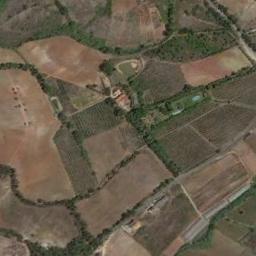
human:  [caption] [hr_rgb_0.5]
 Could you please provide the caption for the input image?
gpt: The bare terrace is next to some trees .

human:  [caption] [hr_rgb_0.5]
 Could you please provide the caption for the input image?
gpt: There are several houses in a large layer of brown and green mixed terraces .

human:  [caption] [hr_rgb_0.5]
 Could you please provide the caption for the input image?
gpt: Many green plants are on the terrace .

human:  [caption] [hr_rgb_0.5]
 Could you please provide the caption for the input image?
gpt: There is a winding path between the terraces .

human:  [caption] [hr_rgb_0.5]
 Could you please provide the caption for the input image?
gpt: There are some brown terraces arranged irregularly .